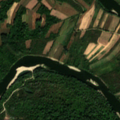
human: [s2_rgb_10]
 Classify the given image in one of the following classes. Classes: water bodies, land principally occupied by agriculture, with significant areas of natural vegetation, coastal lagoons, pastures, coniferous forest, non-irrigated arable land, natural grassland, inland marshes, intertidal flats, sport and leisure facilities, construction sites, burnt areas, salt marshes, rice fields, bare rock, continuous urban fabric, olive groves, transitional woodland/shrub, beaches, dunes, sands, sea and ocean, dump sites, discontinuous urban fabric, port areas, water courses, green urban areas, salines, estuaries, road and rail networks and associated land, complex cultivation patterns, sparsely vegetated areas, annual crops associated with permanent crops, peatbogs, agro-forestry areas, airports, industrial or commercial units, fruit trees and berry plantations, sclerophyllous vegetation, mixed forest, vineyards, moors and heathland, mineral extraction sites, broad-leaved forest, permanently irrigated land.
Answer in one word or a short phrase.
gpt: complex cultivation patterns, land principally occupied by agriculture, with significant areas of natural vegetation, broad-leaved forest, water courses